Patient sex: M
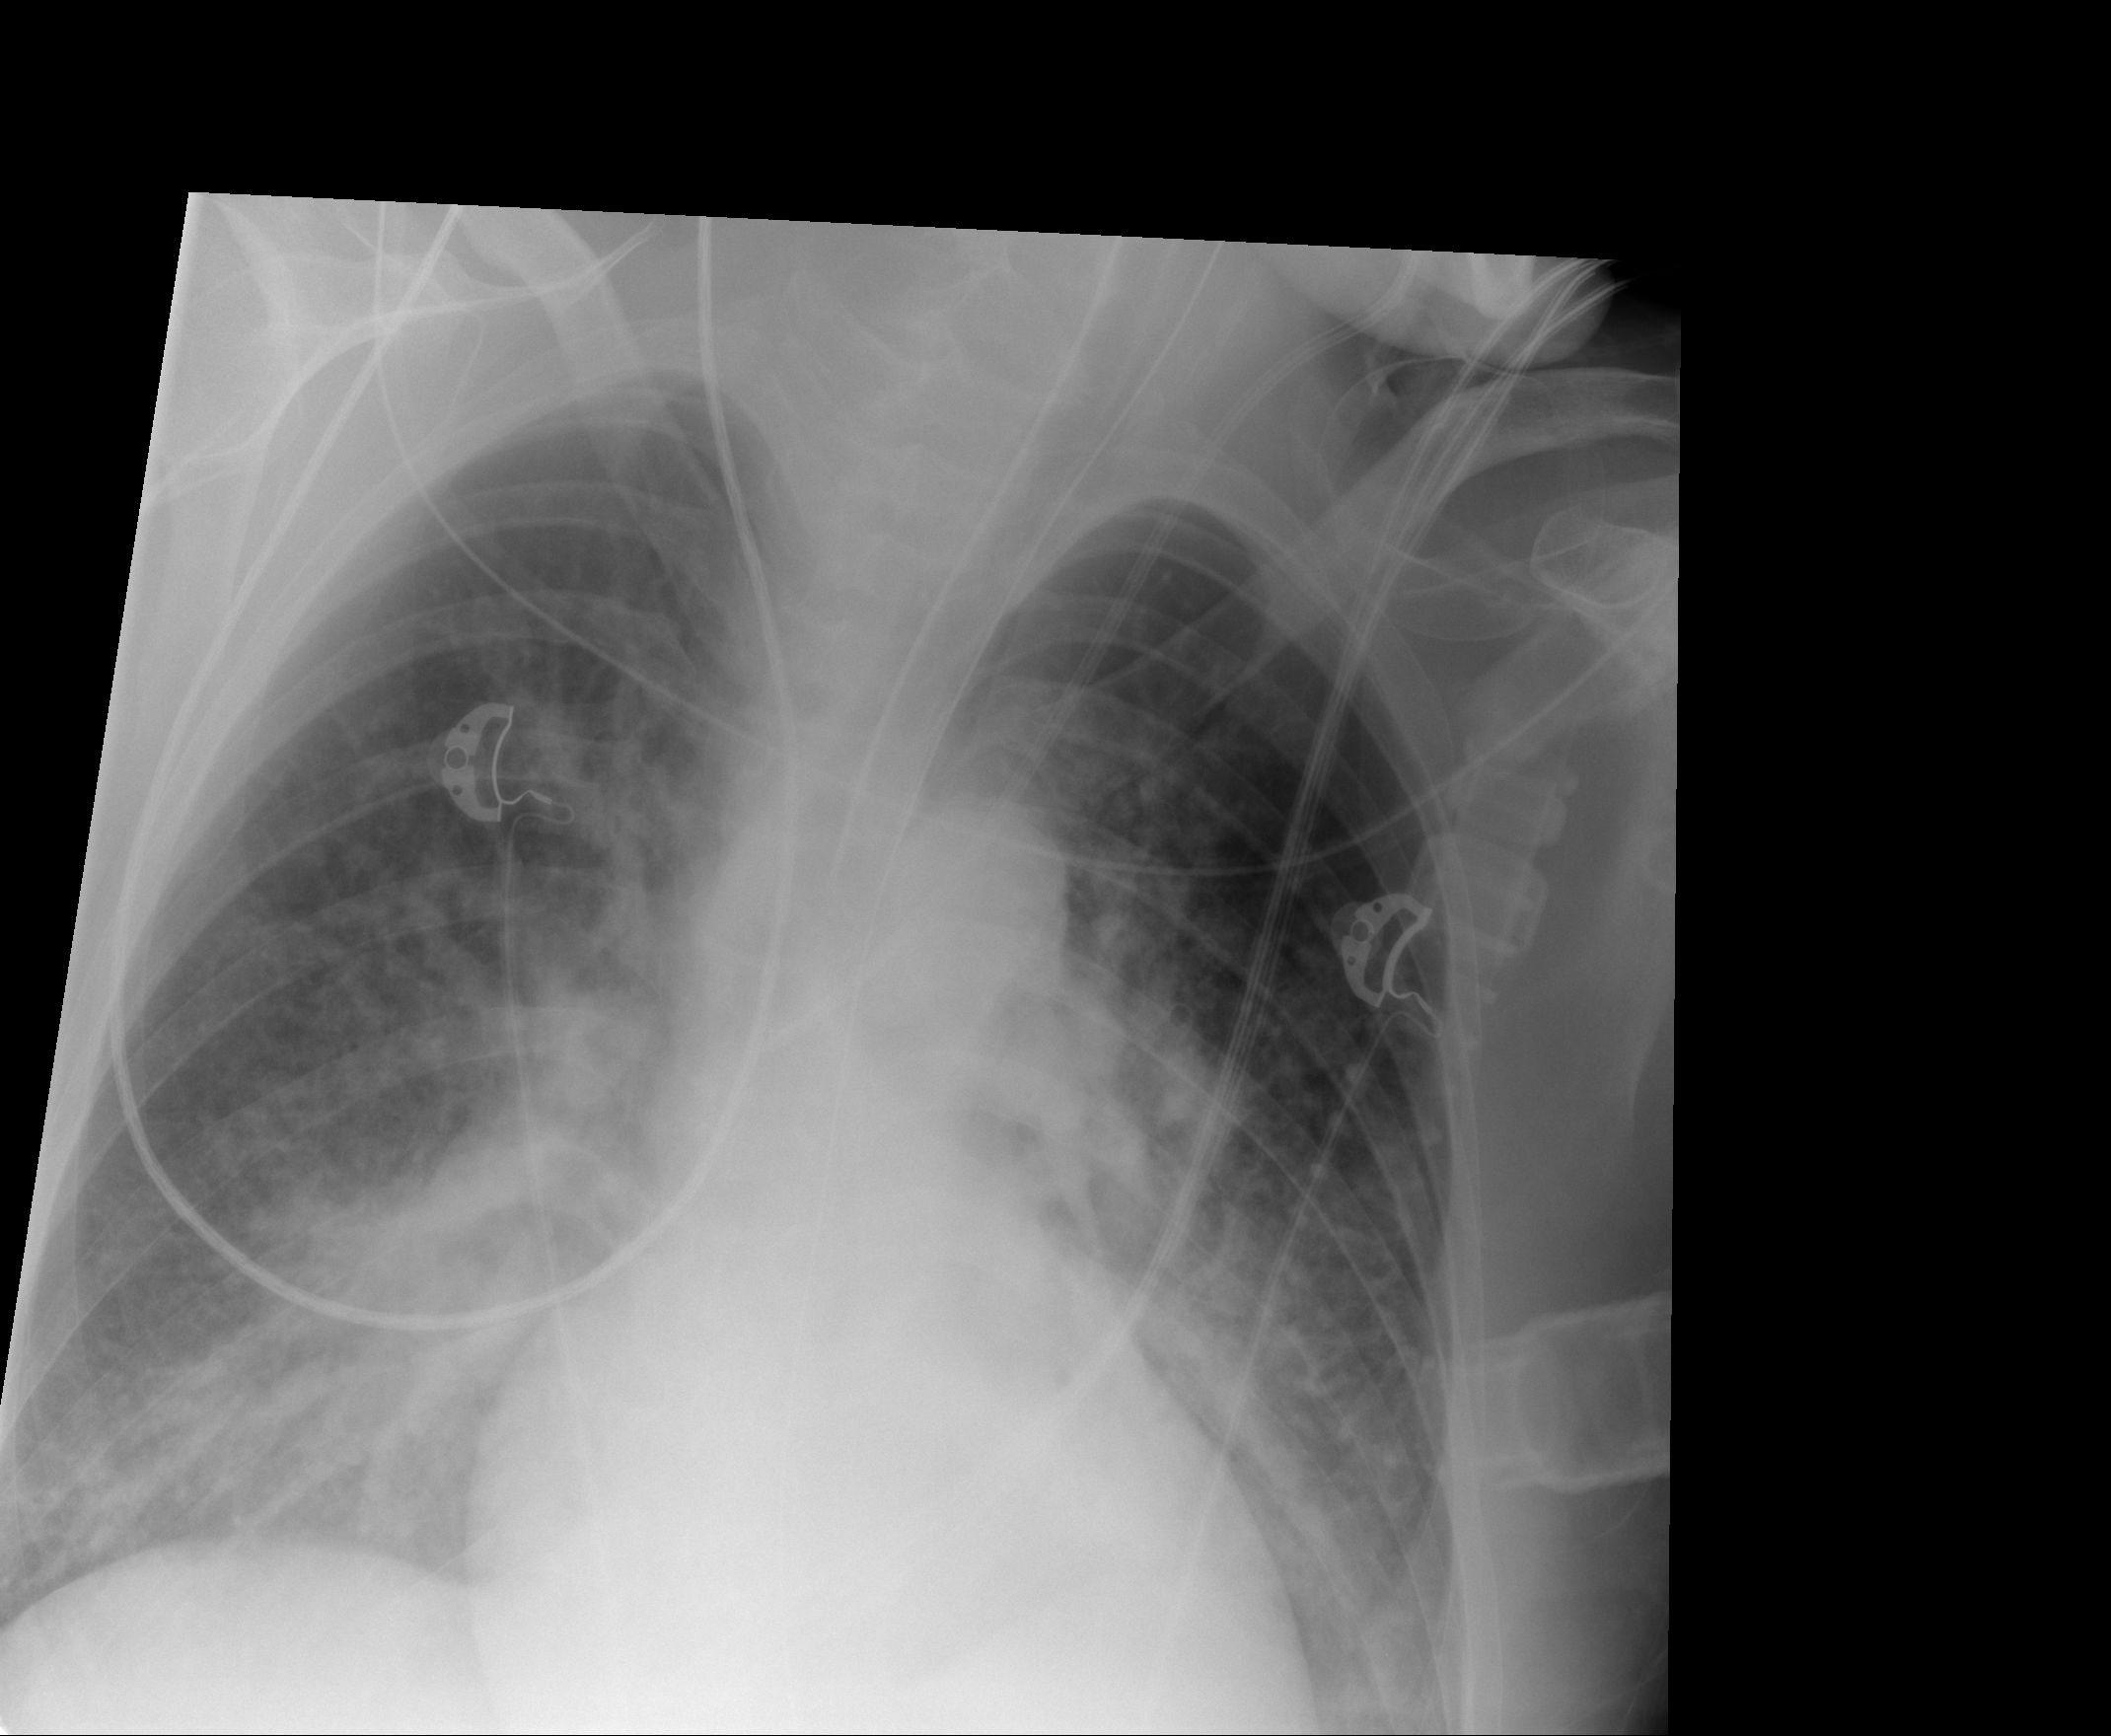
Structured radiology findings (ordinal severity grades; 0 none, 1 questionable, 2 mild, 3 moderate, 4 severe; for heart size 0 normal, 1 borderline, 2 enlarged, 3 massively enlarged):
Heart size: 0
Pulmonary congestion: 2
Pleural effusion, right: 0
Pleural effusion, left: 0
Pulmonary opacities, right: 3
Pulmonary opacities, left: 3
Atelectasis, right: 2
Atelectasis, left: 2